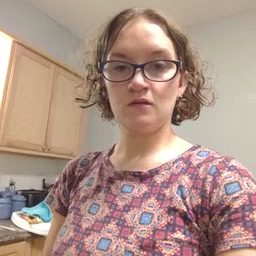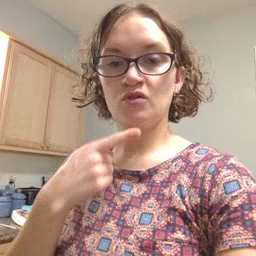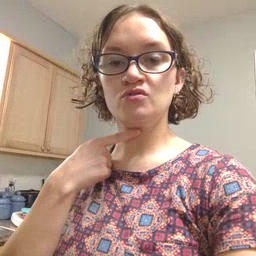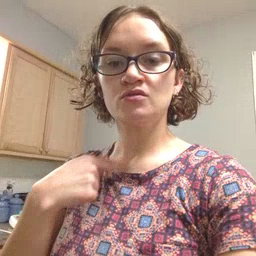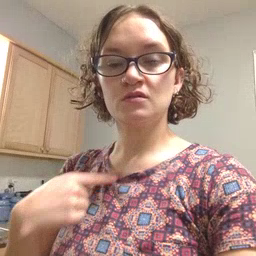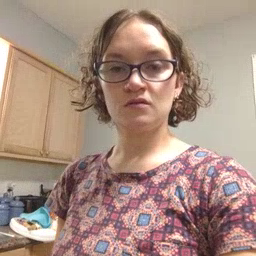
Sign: thirsty